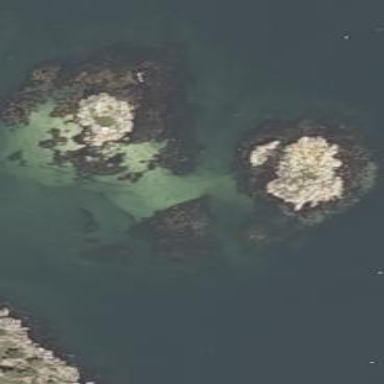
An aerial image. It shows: Islet along the natural coastline.